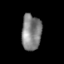
Tissue: skin
Cell type: Epithelial cells
Senescence score: 0.2822
Nuclear area (px): 693
Mean DAPI intensity: 131.245